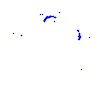
Particle: kaon